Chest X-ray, PA view. Patient: 47 years old, sex M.
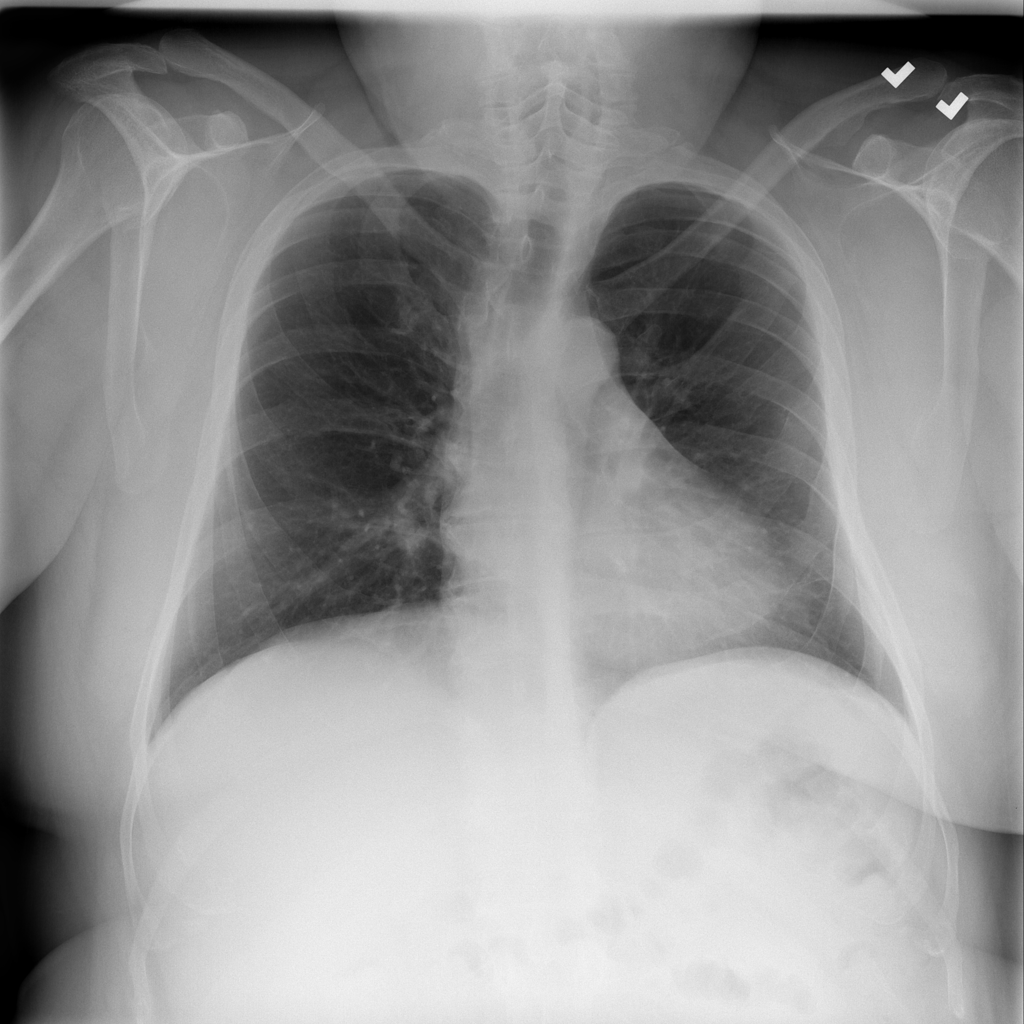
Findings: No Finding